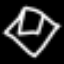
Label: diamond